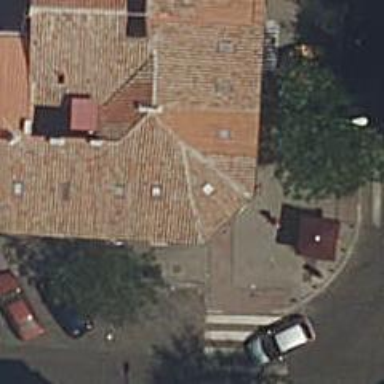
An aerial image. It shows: Restaurant.